Question: I'm trying to draw a container which would contain an image (thumbnail) on the left side and a few divs next to the image (vertically: in the middle of the container). They would contain buttons and drop-down lists and, possibly, something else, apart from the plain text.
I know I need to use 'float:left' and so on, but no luck for me -- doesn't look any good. So I won't even provide an example of what I've achieved. Instead, I will provide my vision:

I want a table solution, only divs -- if it is possible, of course.
Could somebody help we with this one?
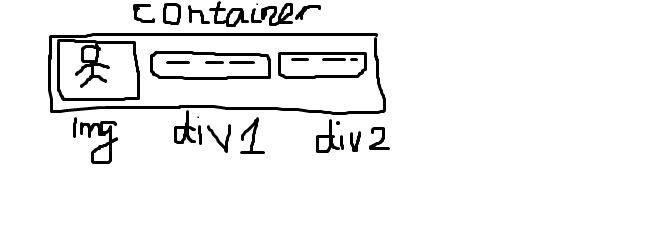
Answer: Use 'display: inline-block;'. It's basically a hybrid of inline and block behavior. Here's a sample, HTML:
'''
<div class = "container">
<img src = "pic.png" class = "inbl"/>
<div class = "inbl"></div>
<div class = "inbl"></div>
</div>
'''
CSS:
'''
.inbl {
display: inline-block;
vertical-align: top;
}
.container {
white-space: nowrap;
}
'''
And a little demo: <URL>.